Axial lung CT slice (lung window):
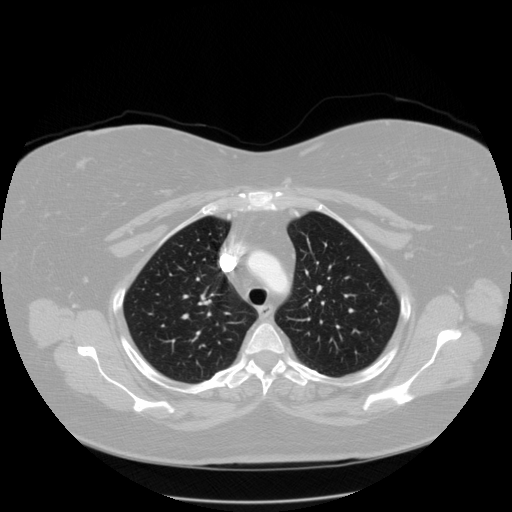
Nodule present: no